Field crop: maize
Growth stage: 2
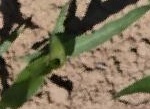
Species: maize